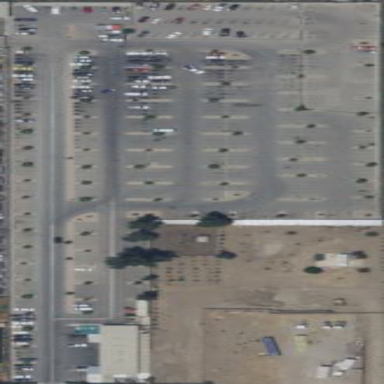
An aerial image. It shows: Parking area with surface.